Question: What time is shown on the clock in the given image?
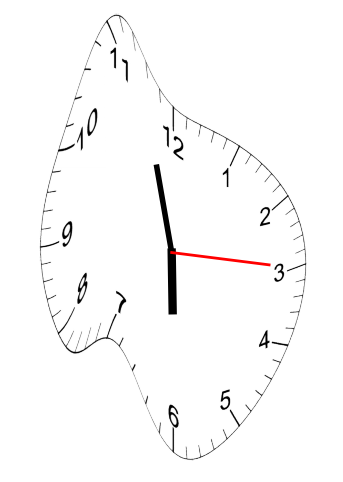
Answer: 05:57:15